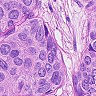
Metastatic tissue present: yes